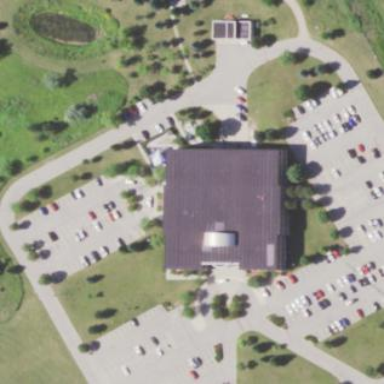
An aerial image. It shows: Public building.